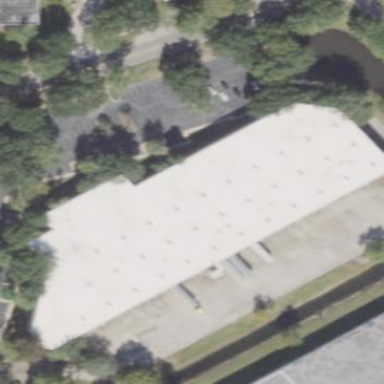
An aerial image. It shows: Warehouse.